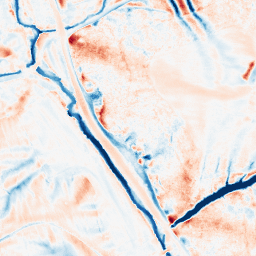
Category: edge_preserving
Decomposition family: median
Decomposition parameters: size: 21
Upsampling method: sinc_hamming
Upsampling parameters: scale: 4
kernel_size: 16
Upsampling scale: 4